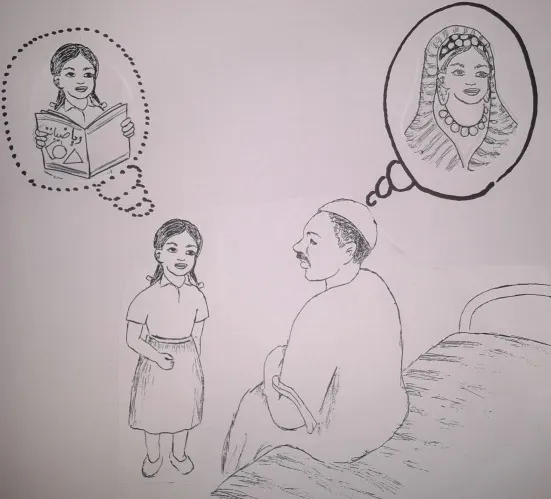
Example illustration from dissemination: limited autonomy and decision-making influence of girls and women.
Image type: radiology (x_ray)